Question: Am making a simple wallpaper app and i have some very high resolution images. i was wondering if it was possible to make a single column gridview where each image fit the width of the device 100%. an example of what i want is shown in the image below.

Here is my xml code:
'''
<GridView
android:id="@+id/gridView1"
android:layout_width="match_parent"
android:layout_height="match_parent"
android:columnWidth="90dp"
android:numColumns="auto_fit"
android:verticalSpacing="10dp"
android:horizontalSpacing="10dp"
android:gravity="center"
>
</GridView>
'''
Here is my java code for the images:
'''
// create a new ImageView for each item referenced by the Adapter
public View getView(int position, View convertView, ViewGroup parent) {
final int p = position;
ImageView imageView;
if (convertView == null) { // if it's not recycled, initialize some attributes
imageView = new ImageView(mContext);
imageView.setLayoutParams(new GridView.LayoutParams(150, 150));
imageView.setScaleType(ImageView.ScaleType.CENTER_CROP);
imageView.setPadding(2, 2, 2, 2);
} else {
imageView = (ImageView) convertView;
}
'''
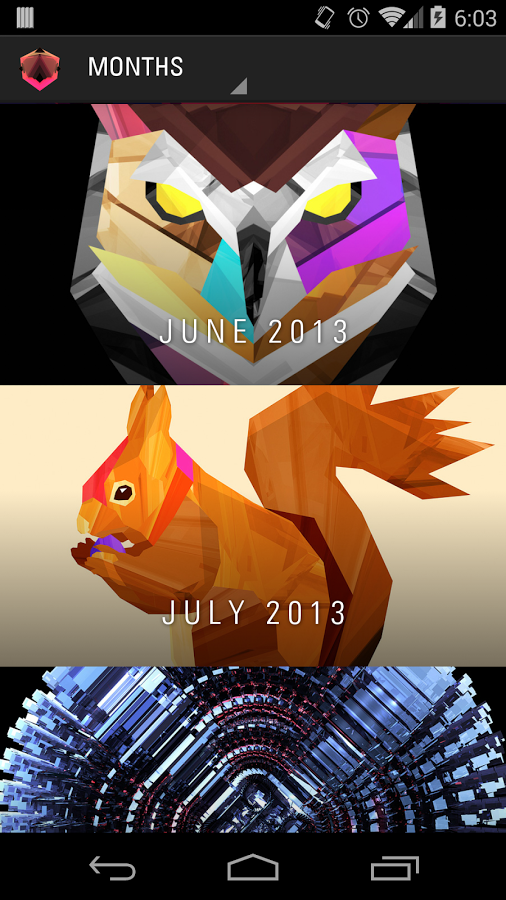
Answer: Try some thing like this:
'''
<GridView
android:id="@+id/grdProducts"
android:layout_width="fill_parent"
android:layout_height="match_parent"
/>
'''
'''
private GridView gridView;
private int columnWidth;
public static final int NUM_OF_COLUMNS = 1;
public static final int GRID_PADDING = 5;
gridView = (GridView)findViewById(R.id.grdProducts);
InitilizeGridLayout();
'''
'''
private void InitilizeGridLayout() {
Resources r = getResources();
float padding = TypedValue.applyDimension(TypedValue.COMPLEX_UNIT_DIP,
GRID_PADDING, r.getDisplayMetrics());
columnWidth = (int) (((getScreenWidth()) - ((NUM_OF_COLUMNS + 1) * padding)) / NUM_OF_COLUMNS);
gridView.setNumColumns(NUM_OF_COLUMNS);
gridView.setColumnWidth(columnWidth);
gridView.setStretchMode(GridView.NO_STRETCH);
gridView.setPadding((int) padding, (int) padding, (int) padding,(int) padding);
gridView.setHorizontalSpacing((int) padding);
gridView.setVerticalSpacing((int) padding);
}
@SuppressLint("NewApi")
public int getScreenWidth() {
int columnWidth ;
WindowManager wm = (WindowManager) this
.getSystemService(Context.WINDOW_SERVICE);
Display display = wm.getDefaultDisplay();
final Point point = new Point();
try {
display.getSize(point);
} catch (java.lang.NoSuchMethodError ignore) { // Older device
point.x = display.getWidth();
point.y = display.getHeight();
}
columnWidth = point.x;
return columnWidth;
}
'''